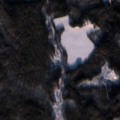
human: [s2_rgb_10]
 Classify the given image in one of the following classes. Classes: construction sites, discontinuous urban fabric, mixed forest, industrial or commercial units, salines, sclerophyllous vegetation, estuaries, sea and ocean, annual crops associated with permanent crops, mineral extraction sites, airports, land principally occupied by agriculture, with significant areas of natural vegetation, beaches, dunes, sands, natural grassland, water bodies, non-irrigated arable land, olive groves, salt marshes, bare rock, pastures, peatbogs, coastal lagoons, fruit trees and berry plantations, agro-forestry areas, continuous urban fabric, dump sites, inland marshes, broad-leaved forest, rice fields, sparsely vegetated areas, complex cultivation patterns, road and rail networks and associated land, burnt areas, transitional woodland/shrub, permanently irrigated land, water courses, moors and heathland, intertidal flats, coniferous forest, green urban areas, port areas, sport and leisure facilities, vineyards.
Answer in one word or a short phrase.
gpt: coniferous forest, mixed forest, transitional woodland/shrub